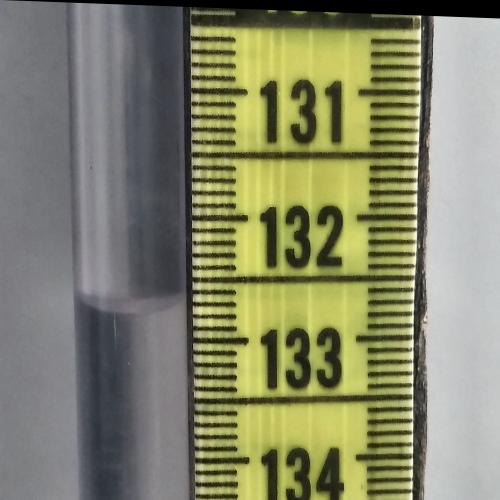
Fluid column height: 132.7 cm